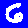
Digit: 6